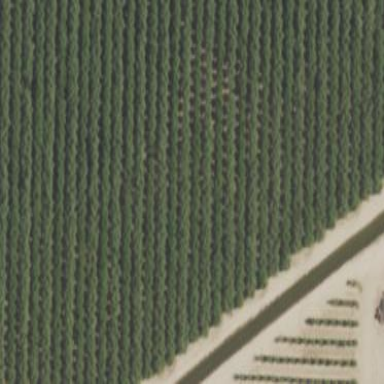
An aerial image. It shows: Vineyard.